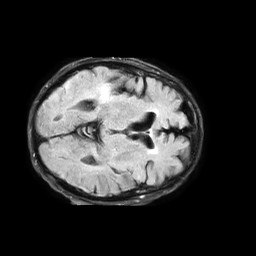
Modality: FLAIR
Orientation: axial
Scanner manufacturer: philips
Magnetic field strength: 1.5 T
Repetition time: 6 s
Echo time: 0.104 s